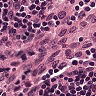
Metastatic tissue present: no